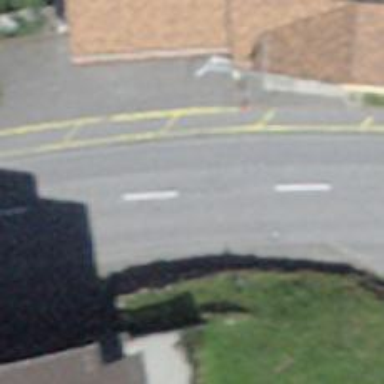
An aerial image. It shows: Secondary road with asphalt surface.